Field crop: maize
Growth stage: 2
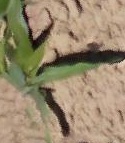
Species: maize